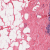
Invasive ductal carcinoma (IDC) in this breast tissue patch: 0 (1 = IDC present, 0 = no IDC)